Question: I've been getting an abort dialog in Visual Studio.

This is the code:
'''
#include <iostream>
#include <string>
class DateTime
{
public:
DateTime(unsigned year, unsigned month, unsigned date, unsigned hour, unsigned minute, unsigned second);
DateTime(unsigned year, unsigned month, unsigned date);
~DateTime();
std::string get_string();
private:
unsigned year;
unsigned month;
unsigned day;
unsigned hour;
unsigned minute;
unsigned second;
};
std::string DateTime::get_string()
{
// dd/MM/yyyy hh:mm:ss
std::string day_s = (this->day < 10) ? "0" + this->day : std::to_string(this->day);
std::string month_s = (this->month < 10) ? "0" + this->month : std::to_string(this->month);
std::string year_s = std::to_string(this->year);
std::string hour_s = (this->hour < 10) ? "0" + this->hour : std::to_string(this->hour);
std::string minute_s = (this->minute < 10) ? "0" + this->minute : std::to_string(this->minute);
std::string second_s = (this->second < 10) ? "0" + this->second : std::to_string(this->second);
return day_s + "/" + month_s + "/" + year_s + " " + hour_s + ":" + minute_s + ":" + second_s;
}
DateTime::DateTime(unsigned year, unsigned month, unsigned date)
{
if (month > 12 || day > 31)
throw std::out_of_range("DateTime out of valid range");
unsigned max_d = 31;
if (month == 4 || month == 6 || month == 9 || month == 11)
max_d = 30;
else if (month == 2) {
max_d = 28;
if ((year % 400 == 0) || ((year % 4 == 0) && (year % 100 != 0)))
max_d = 29;
}
if (day > max_d)
throw std::out_of_range("DateTime out of valid range");
this->year = year;
this->month = month;
this->day = day;
this->hour = 0;
this->minute = 0;
this->second = 0;
}
DateTime::DateTime(unsigned year, unsigned month, unsigned date, unsigned hour, unsigned minute, unsigned second)
{
if (month > 12 || day > 31 || hour > 24 || minute > 60 || second > 60)
throw std::out_of_range("DateTime out of valid range");
unsigned max_d = 31;
if (month == 4 || month == 6 || month == 9 || month == 11)
max_d = 30;
else if (month == 2) {
max_d = 28;
if ((year % 400 == 0) || ((year % 4 == 0) && (year % 100 != 0)))
max_d = 29;
}
if (day > max_d)
throw std::out_of_range("DateTime out of valid range");
this->year = year;
this->month = month;
this->day = day;
this->hour = hour;
this->minute = minute;
this->second = second;
}
DateTime::~DateTime()
{
}
int main(int argc, char const *argv[])
{
DateTime d1(2018, 5, 14);
std::cout << d1.get_string();
return 0;
}
'''
Note that I'm not using precompiled headers because I've been compiling it in the terminal and tried to debug it in Visual Studio. In the terminal the error I was getting is:
> myprog.exe
Entry point not found
The procedure entry point
_ZNKSt7__cxx1112basic_stringlcSt11char_traitsIcESalcEE7_M_dataEv could
not be located in the dynamic library link C:......\myprog.exe
I'm very far from understanding what this means. Could someone help me?
I believe this is a runtime error? I've searched about similar errors and most of them has something to do with dll. Is this the case?
Edit:
I compiled the source file with 'g++ myProg.cpp -o myprog'
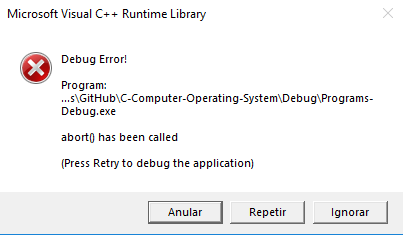
Answer: string operator+ doesn't have any overloads that accept an 'unsigned' right-hand-side.
Replace
'''
std::string day_s = (this->day < 10) ? "0" + this->day : std::to_string(this->day);
'''
with
'''
std::string day_s = (this->day < 10) ? "0" + std::to_string(this->day) : std::to_string(this->day);
'''
and so on.